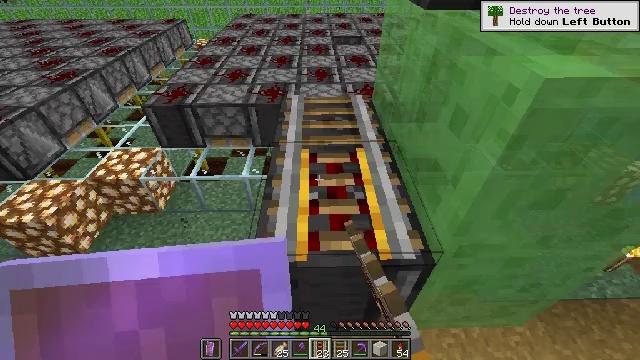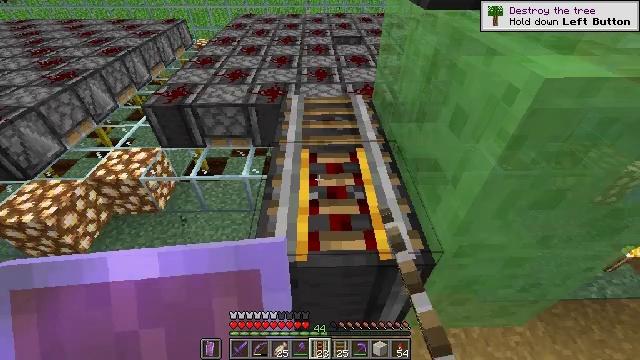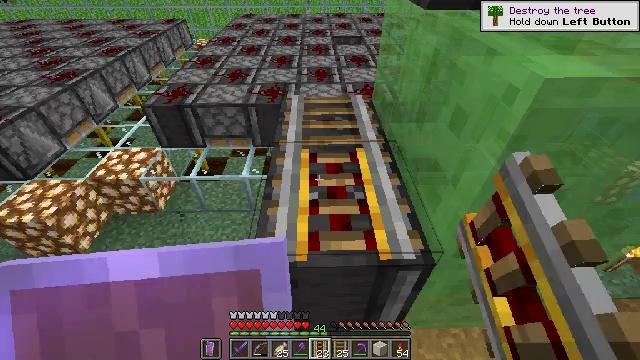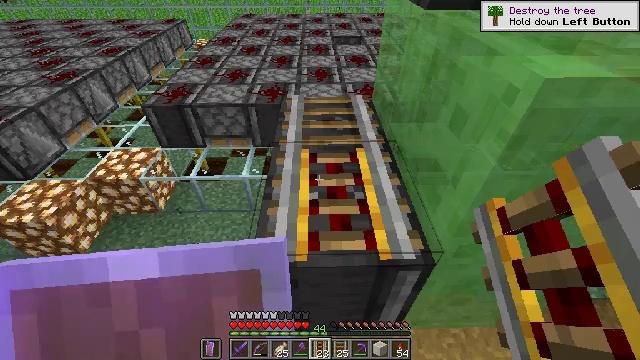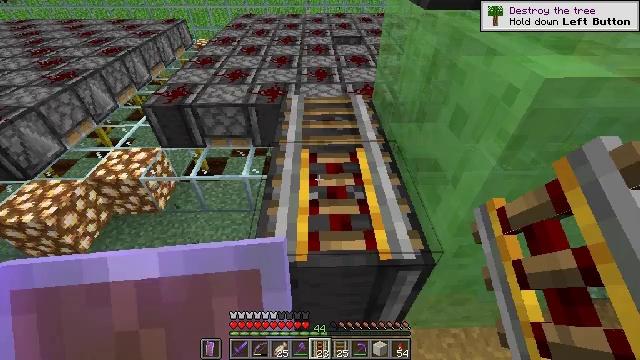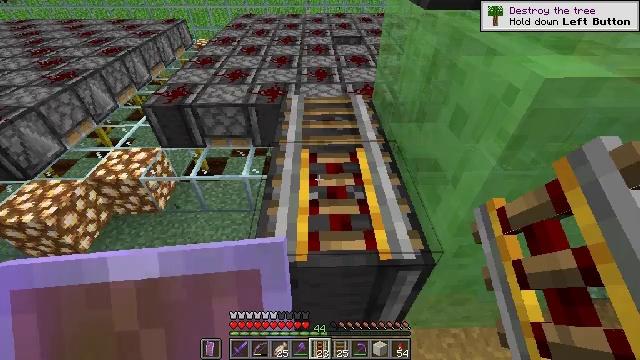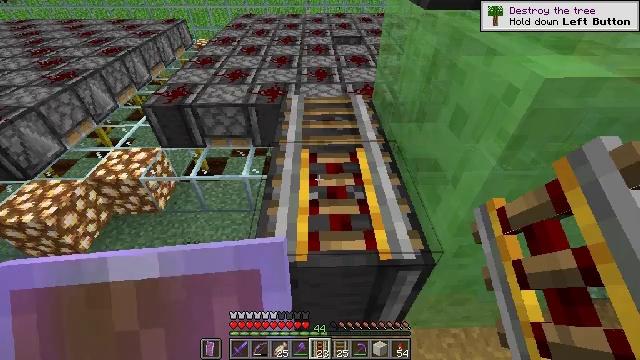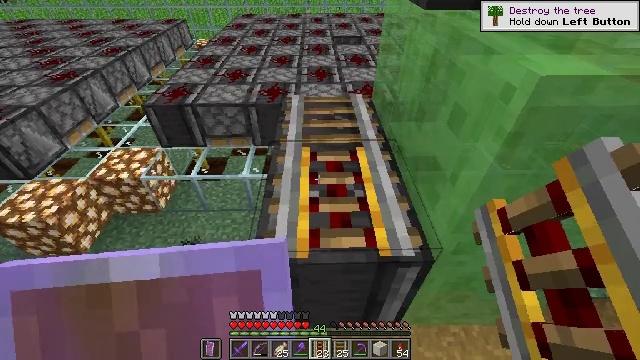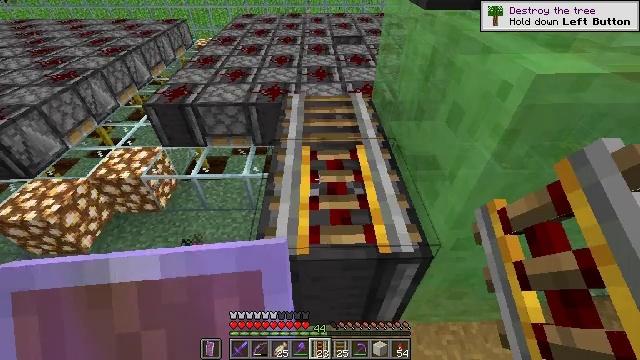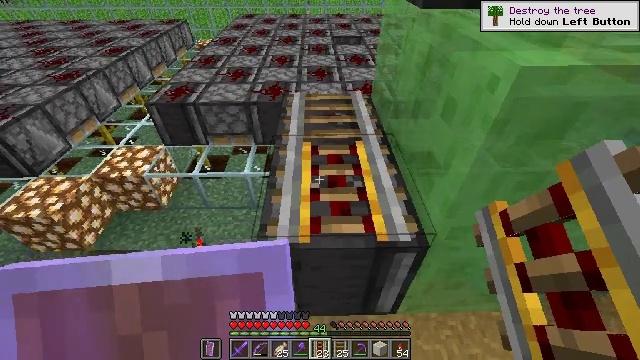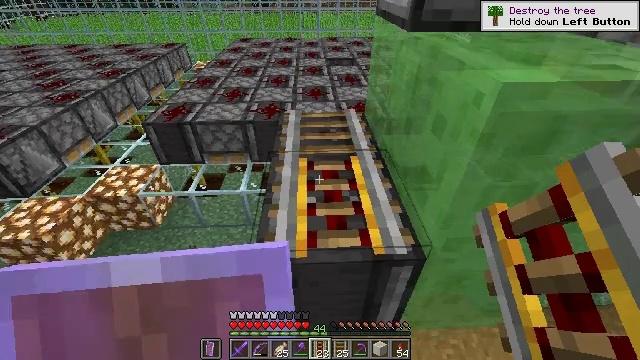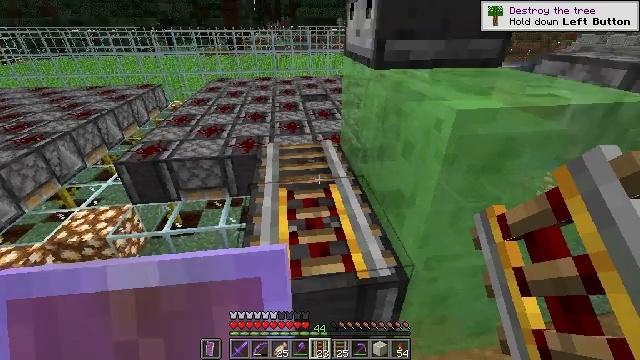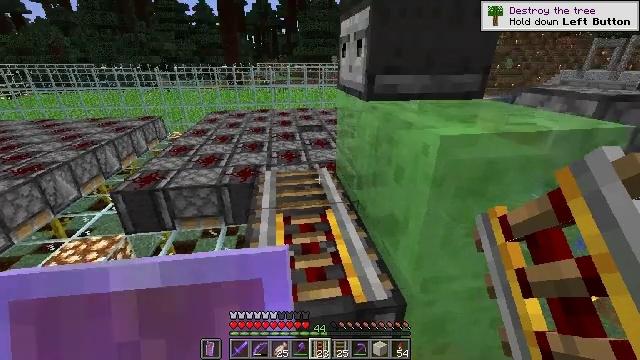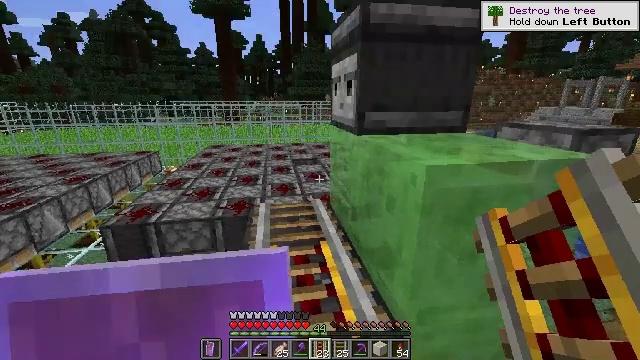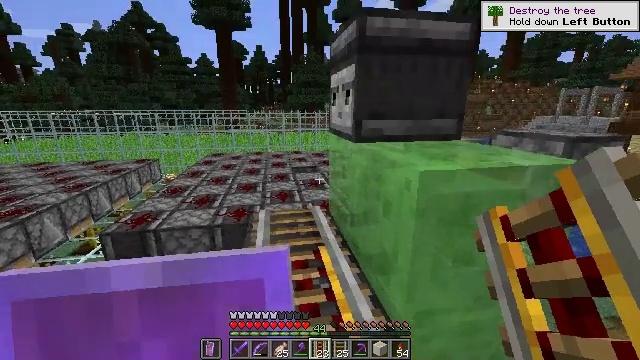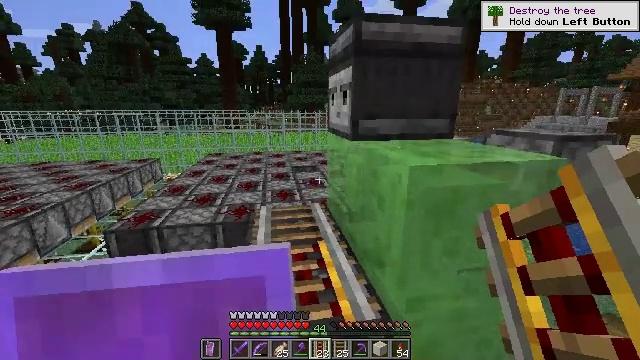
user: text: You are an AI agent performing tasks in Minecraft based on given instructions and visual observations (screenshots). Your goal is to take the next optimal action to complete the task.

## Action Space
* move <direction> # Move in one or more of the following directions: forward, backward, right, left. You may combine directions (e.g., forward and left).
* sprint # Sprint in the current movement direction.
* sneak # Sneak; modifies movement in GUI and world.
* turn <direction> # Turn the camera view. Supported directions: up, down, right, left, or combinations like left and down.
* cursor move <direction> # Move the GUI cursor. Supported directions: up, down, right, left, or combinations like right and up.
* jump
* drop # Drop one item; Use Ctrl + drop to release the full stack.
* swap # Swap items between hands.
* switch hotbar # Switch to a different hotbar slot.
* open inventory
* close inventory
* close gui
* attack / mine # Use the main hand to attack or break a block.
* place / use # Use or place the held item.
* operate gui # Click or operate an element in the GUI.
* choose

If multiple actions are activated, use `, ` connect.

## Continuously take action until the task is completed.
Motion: motion action
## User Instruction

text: Gather bone block for bone meal.
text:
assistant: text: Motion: sneak
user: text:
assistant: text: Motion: sneak
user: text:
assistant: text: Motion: sneak
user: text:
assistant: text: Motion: sneak
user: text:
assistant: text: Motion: sneak
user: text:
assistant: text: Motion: sneak
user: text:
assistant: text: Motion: move back, sneak
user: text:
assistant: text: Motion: move back, sneak
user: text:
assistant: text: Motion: move back, sneak
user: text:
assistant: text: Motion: move back, sneak, turn right and up
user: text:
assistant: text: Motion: move back, sneak, turn right and up
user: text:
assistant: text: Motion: move back, sneak, turn up
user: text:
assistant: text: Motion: move back, sneak, turn right and up
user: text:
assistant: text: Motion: move back, sneak, turn up
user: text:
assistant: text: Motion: move back, sneak
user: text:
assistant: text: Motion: move back, sneak
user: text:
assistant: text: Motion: move back, sneak, turn down
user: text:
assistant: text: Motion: move back, sneak, turn left and down
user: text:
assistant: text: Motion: move back, sneak, turn left and down
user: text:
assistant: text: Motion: sneak, turn right and down
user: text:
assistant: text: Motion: sneak, turn down
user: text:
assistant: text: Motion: sneak
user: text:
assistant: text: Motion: sneak
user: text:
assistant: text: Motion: sneak
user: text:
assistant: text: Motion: sneak
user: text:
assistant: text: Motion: sneak
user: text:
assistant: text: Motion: sneak
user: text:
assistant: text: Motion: sneak
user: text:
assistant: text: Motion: sneak
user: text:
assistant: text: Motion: sneak